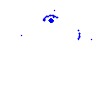
Particle: pion